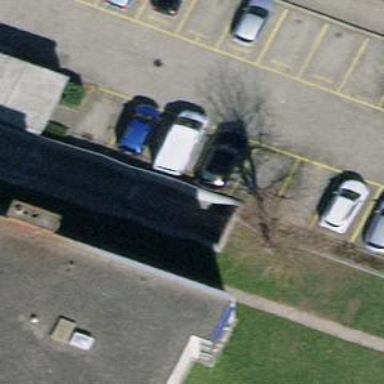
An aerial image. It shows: Parking entrance.